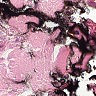
Metastatic tissue present: no